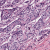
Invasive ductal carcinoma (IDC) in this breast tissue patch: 1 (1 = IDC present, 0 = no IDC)